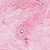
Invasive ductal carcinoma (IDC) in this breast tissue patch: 0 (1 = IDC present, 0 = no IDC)